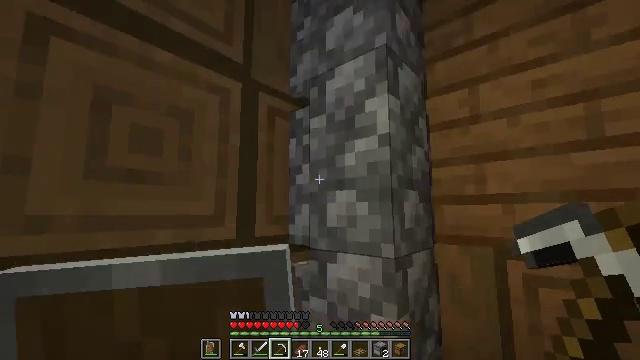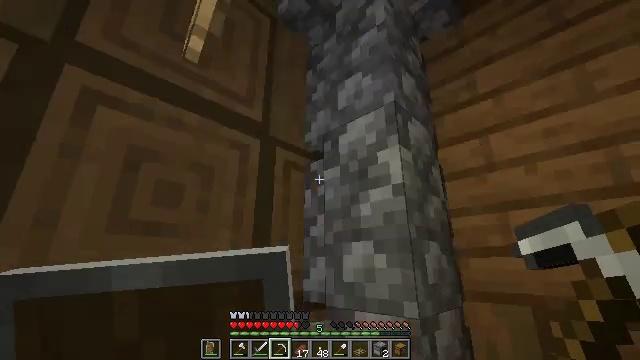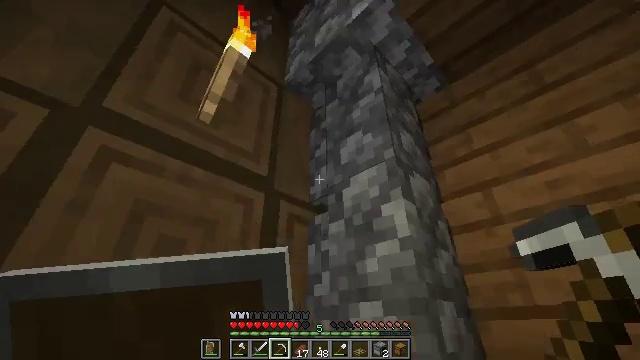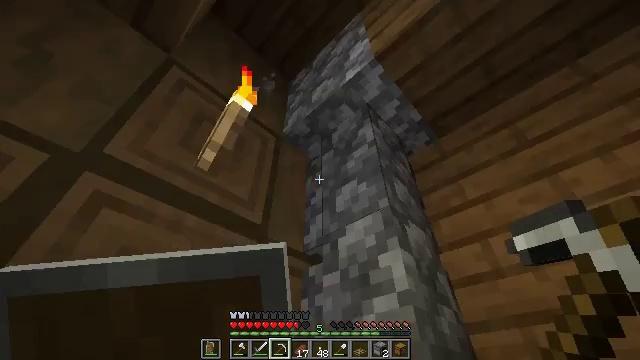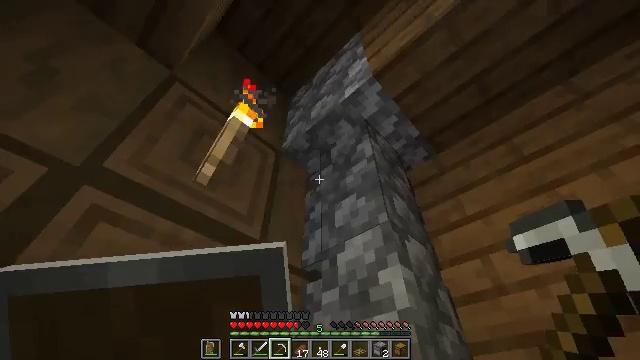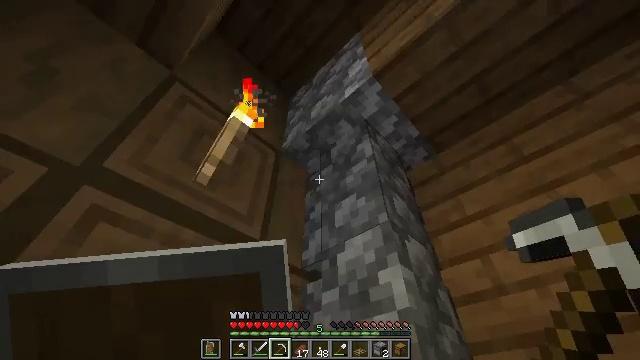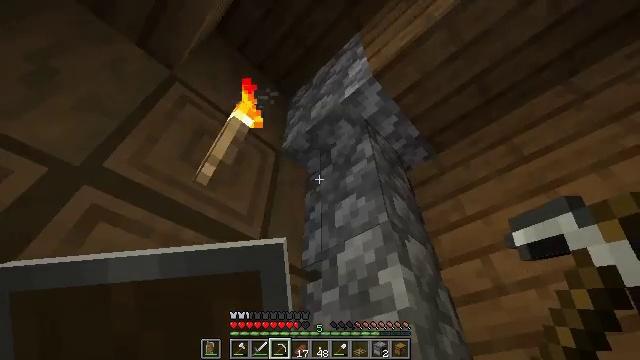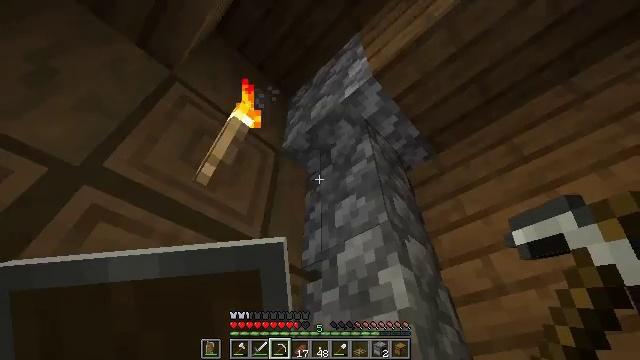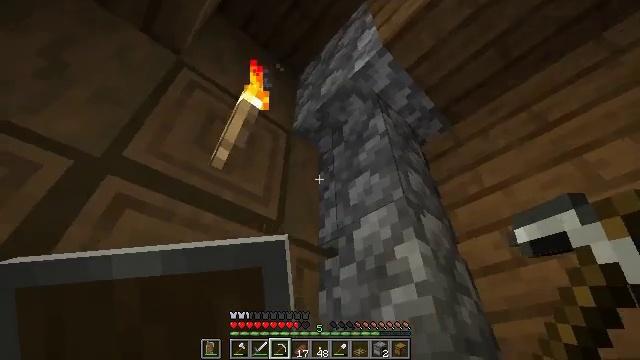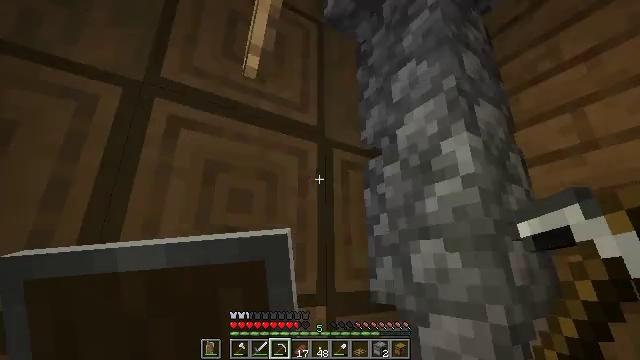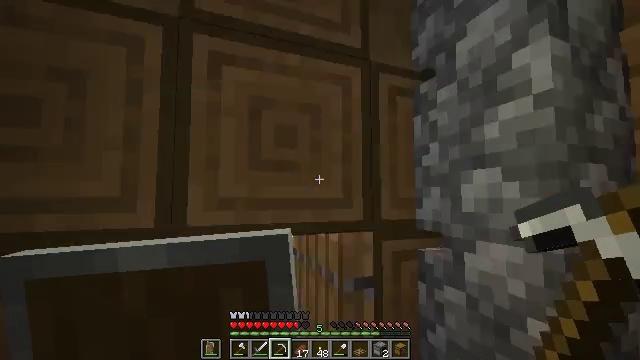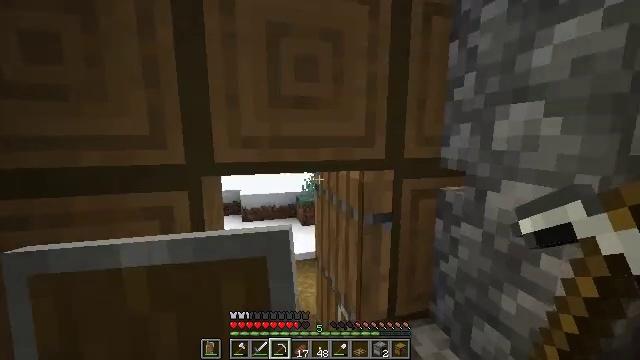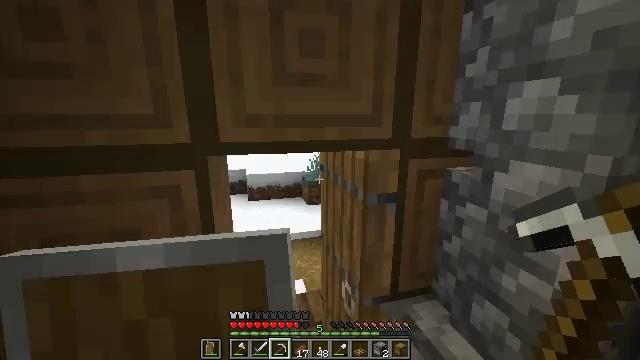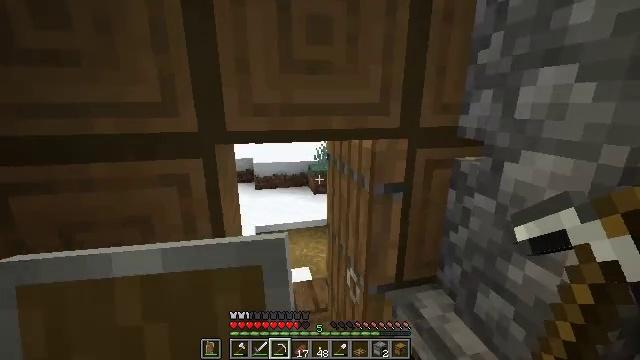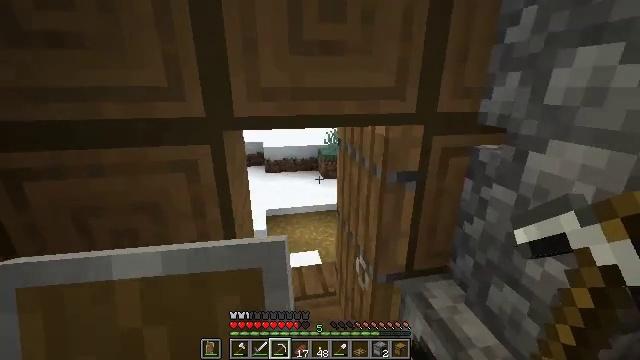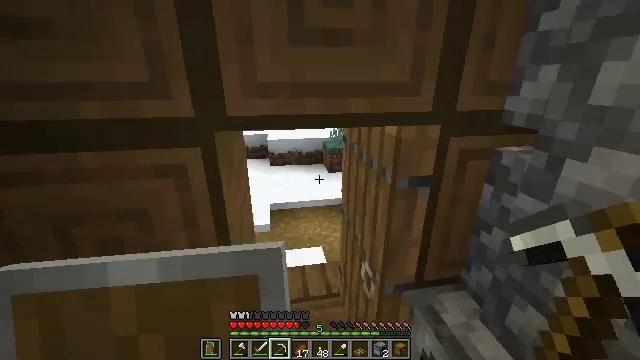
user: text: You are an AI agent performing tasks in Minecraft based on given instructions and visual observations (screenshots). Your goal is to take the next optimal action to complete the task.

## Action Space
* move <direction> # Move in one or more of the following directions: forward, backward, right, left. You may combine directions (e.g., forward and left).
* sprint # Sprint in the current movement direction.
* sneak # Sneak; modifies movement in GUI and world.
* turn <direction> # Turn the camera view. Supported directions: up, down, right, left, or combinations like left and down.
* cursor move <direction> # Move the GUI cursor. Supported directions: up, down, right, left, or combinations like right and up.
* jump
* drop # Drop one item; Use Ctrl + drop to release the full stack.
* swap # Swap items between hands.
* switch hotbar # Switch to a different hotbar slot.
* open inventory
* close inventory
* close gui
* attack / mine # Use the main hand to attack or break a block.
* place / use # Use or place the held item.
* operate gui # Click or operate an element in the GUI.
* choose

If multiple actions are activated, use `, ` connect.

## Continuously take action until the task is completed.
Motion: motion action
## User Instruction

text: Attack the lantern to recycle it.
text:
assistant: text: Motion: turn left and up
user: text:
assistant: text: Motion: turn up
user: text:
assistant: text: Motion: turn right and up
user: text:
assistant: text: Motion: turn up
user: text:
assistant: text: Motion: no_op
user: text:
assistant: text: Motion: no_op
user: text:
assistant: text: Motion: no_op
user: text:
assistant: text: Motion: turn left and down
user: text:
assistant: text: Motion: turn left and down
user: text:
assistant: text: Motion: turn left and down
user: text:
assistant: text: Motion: turn left and down
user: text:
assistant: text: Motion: turn left and down
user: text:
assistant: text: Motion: turn left and down
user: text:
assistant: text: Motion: move forward, turn left and down
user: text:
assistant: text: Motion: move forward, turn left and down
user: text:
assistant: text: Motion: move forward, turn left and down
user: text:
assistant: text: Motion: move forward
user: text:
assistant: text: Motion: move forward
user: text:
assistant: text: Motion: move forward
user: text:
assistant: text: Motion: move forward, turn left
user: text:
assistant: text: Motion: move forward, turn left and up
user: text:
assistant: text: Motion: move forward, turn left and up
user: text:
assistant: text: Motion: move forward, turn left and up
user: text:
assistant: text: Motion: move forward
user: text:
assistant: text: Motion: move forward
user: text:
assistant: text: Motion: move forward
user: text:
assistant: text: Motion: move forward
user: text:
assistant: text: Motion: move forward, turn left and up
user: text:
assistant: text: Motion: move forward, turn left and up
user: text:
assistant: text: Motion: move forward, sprint, turn left